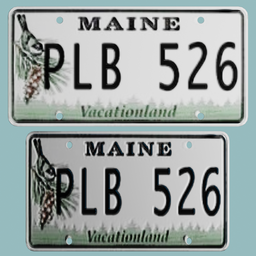
Label: mechanical